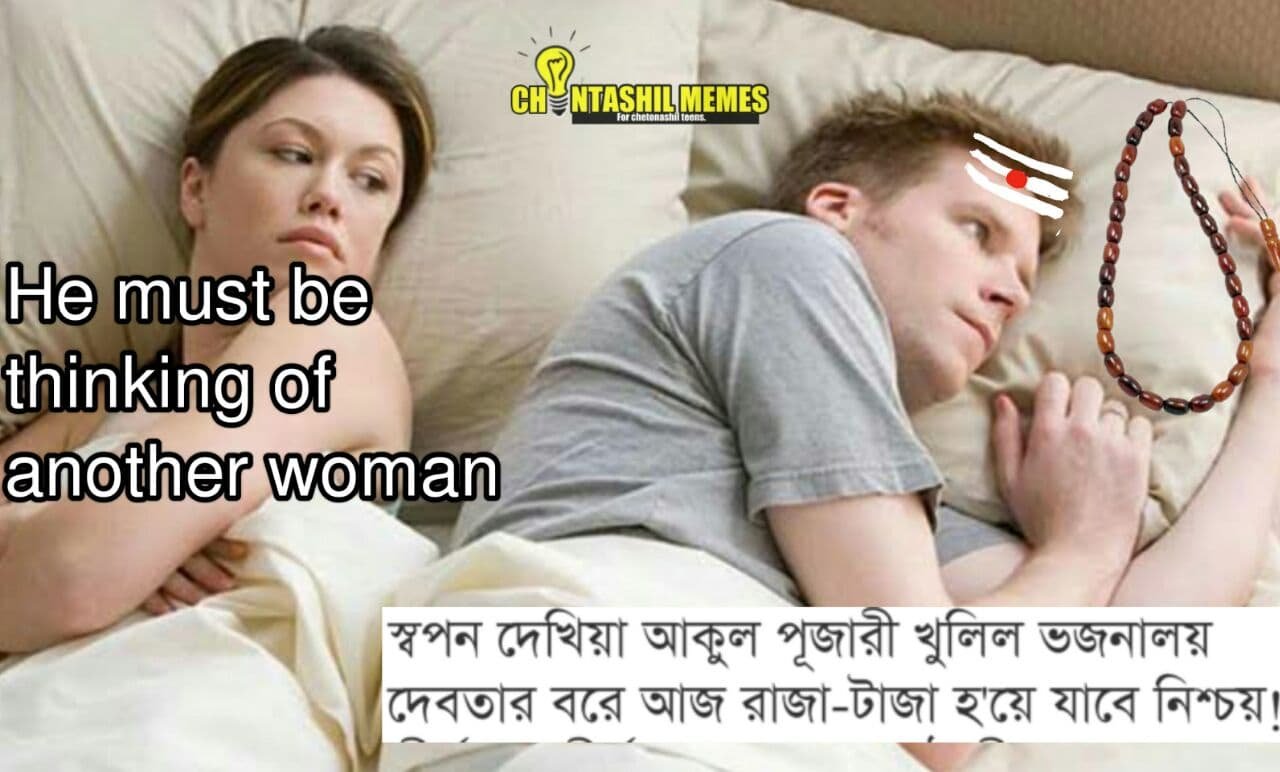
Caption: He must be thinking of another woman  স্বপন দেখিয়া আকুল পূজারী খুলিল ভজনালয় দেবতার বরে আজ রাজা-টাজা হয়ে যাবে নিশ্চয়
Label: non-hate